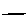
Label: line